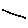
Label: line